Question: This is an example of a correct pyramid.

I have this exercise as homework but I cant figure it out.
The code i've tried so far is this one and I can't make it inverted:
'''
n = 5
for i in range(n, 0, -1):
for j in range(n, i-1, -1):
print(j, end=" ")
print(" ")
'''
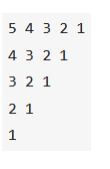
Answer: '''
n = int(input("What's the number: "))
for i in range(n, 0, -1):
for j in range(i, 0, -1):
print(j, end="")
print()
'''
Works for me.
The trick is to start the second loop "j" with the decrementing "i" downwards.
Imagine you are doing not a pyramid, but printing
'5 4 3 2 1' n times.
Something like
'''
5 4 3 2 1
5 4 3 2 1
5 4 3 2 1
5 4 3 2 1
5 4 3 2 1
5 4 3 2 1
...
'''
You would start i and j at the same index, n, and just repeat the task.
Here, you start j at i, so each time i gets decremented, j starts from the decremented i, thus making a pyramid effect.
Hope you understand :)